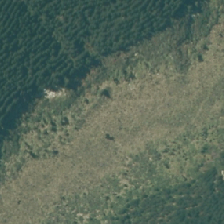
Land cover: grose_broom